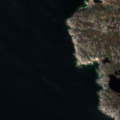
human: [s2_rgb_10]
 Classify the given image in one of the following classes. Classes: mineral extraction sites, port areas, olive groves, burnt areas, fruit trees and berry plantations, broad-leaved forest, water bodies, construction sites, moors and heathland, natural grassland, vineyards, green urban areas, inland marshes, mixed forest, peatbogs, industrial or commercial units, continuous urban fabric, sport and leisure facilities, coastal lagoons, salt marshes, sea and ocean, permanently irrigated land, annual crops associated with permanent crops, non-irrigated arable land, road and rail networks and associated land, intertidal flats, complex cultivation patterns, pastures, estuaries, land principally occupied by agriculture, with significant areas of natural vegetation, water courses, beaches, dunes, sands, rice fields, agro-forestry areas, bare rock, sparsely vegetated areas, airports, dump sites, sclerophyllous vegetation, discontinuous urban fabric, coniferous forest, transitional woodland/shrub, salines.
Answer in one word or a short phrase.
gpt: bare rock, sea and ocean